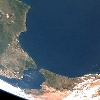
Label: water